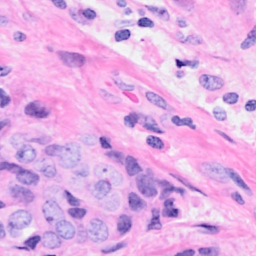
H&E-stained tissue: Breast